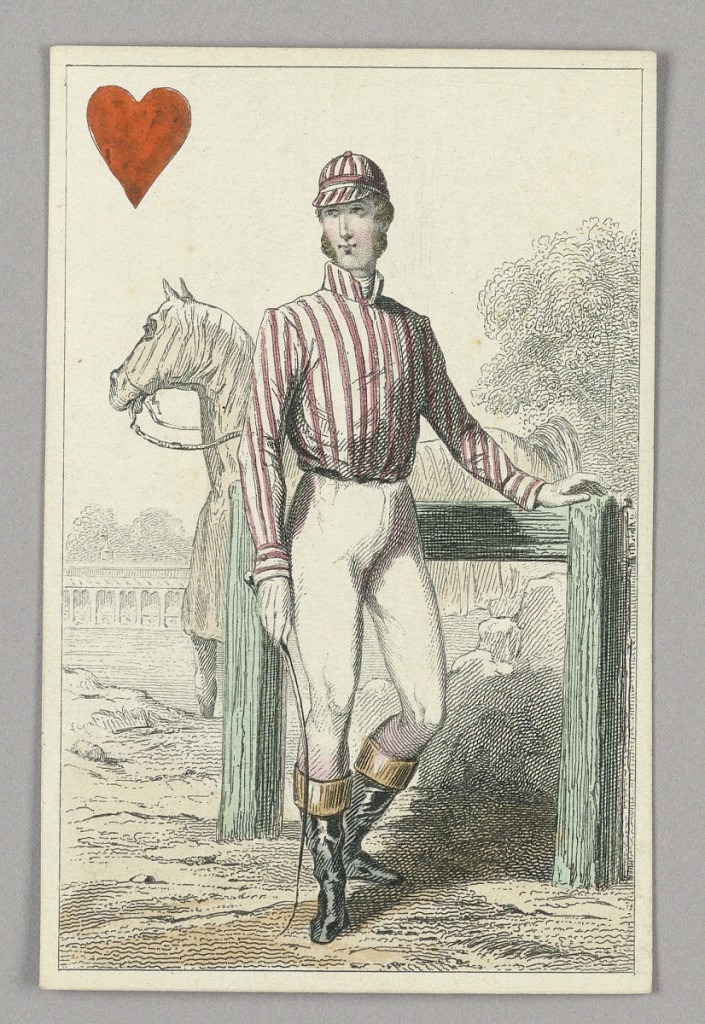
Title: English Jockey, Jack of Hearts from Set of "Jeu Imperial–Second Empire–Napoleon III" Playing Cards
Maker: B.P. Grimaud, Paris, France
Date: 1858
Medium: Lithograph on glazed paper
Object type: Playing Card
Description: English Jockey, Jack of Hearts from Set of "Jeu Imperial-Second Empire-Napoleon III" Playing Cards.